Field crop: tomato
Growth stage: 1
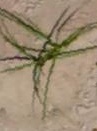
Species: cyperus